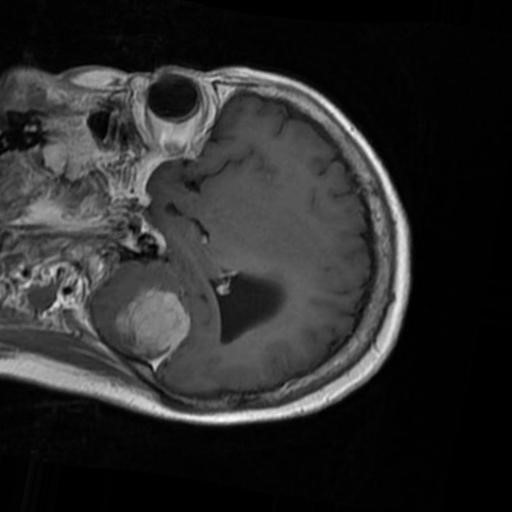
Label: brain_menin